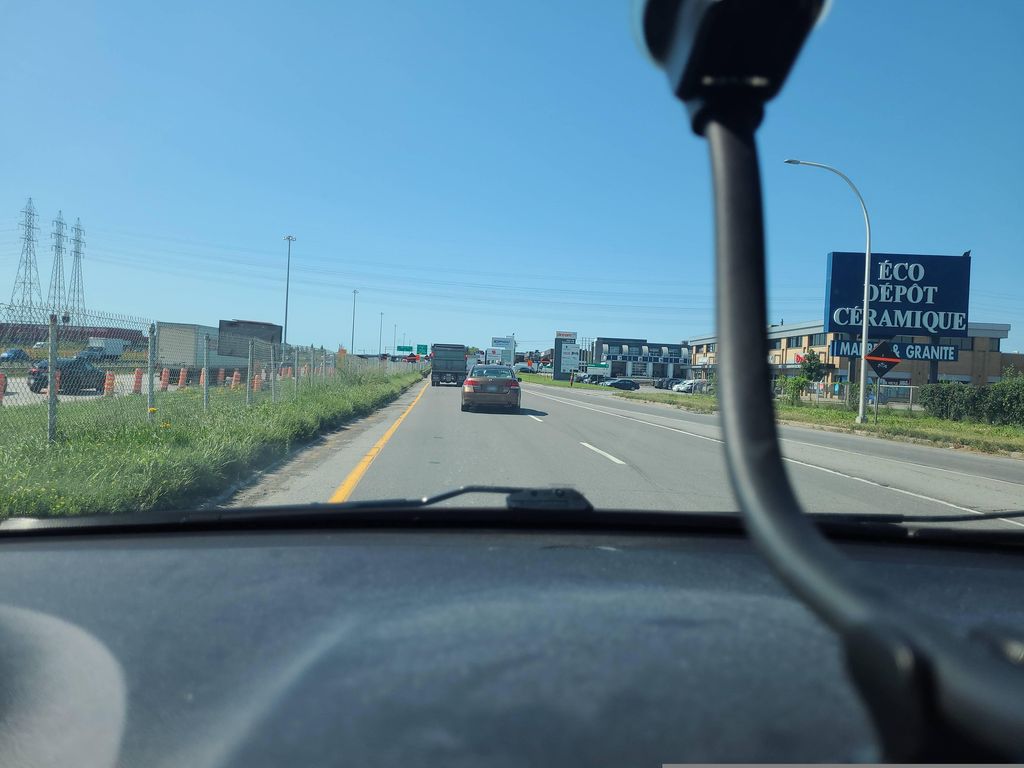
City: montreal